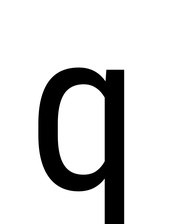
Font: Roboto_Condensed_Regular